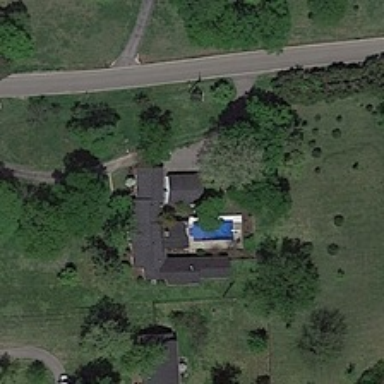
The spring pool is surrounded by lush trees and houses .